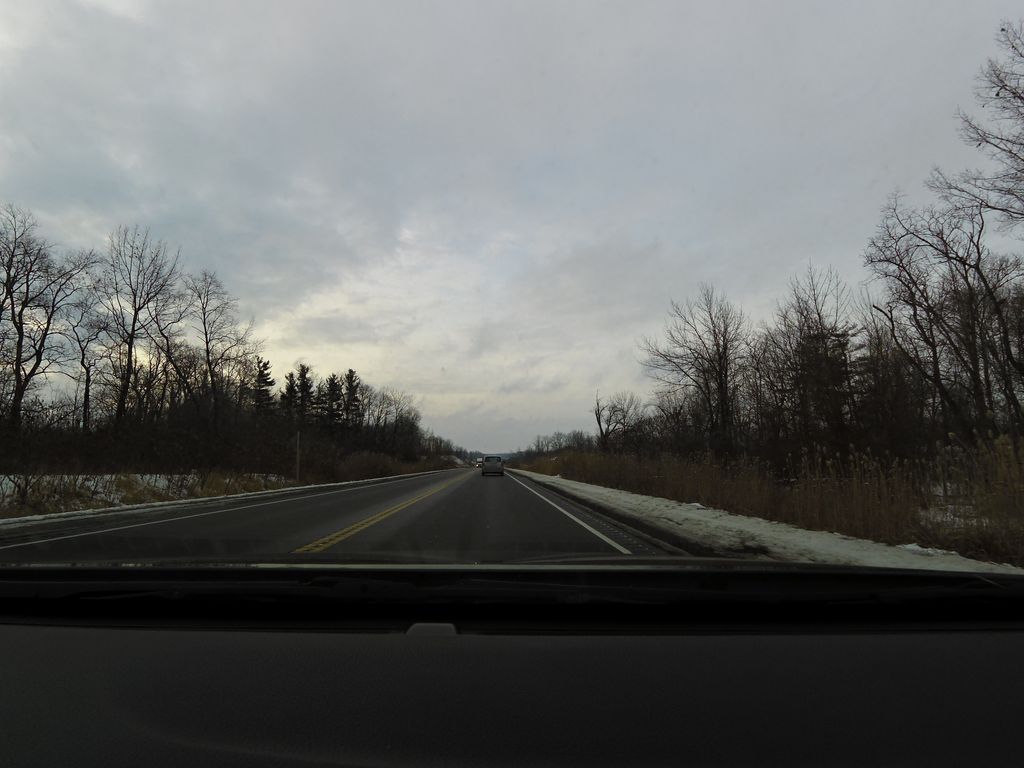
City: hamilton